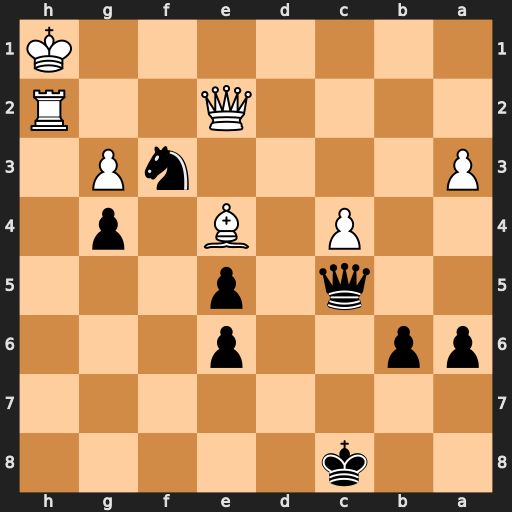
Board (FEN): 2k5/8/pp2p3/2q1p3/2P1B1p1/P4nP1/4Q2R/7K
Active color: b
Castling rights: -
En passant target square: -
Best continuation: Qg1#